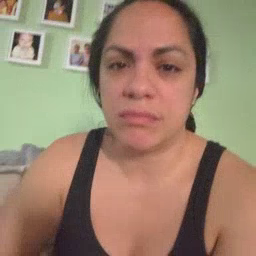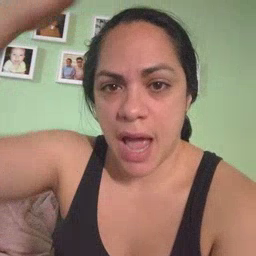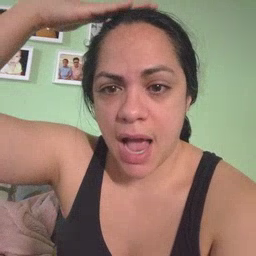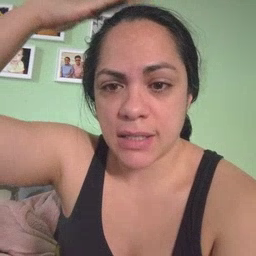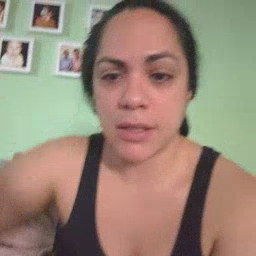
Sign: hat